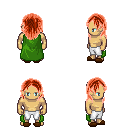
a pixel art fantasy rpg character, male body template, human, tanned skin, green cape, white pants, red long hairstyle, brown slippers, four views (front, back, left, right), 2x2 character sprite sheet, small pixel art, hard edges, no anti-aliasing